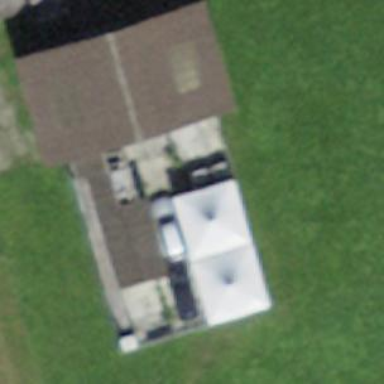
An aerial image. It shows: View of roof of building.